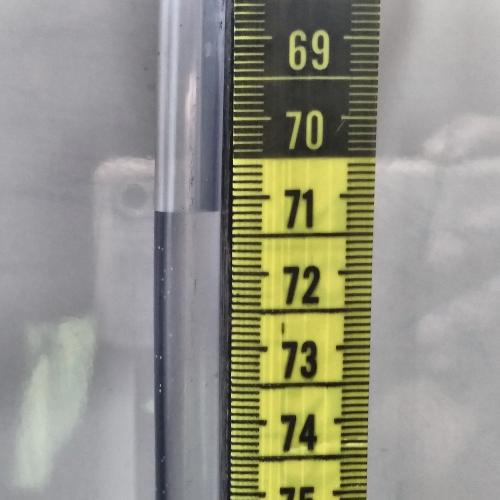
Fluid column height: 71.2 cm